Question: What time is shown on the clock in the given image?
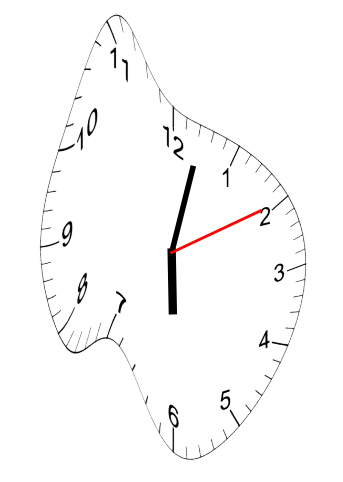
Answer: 06:02:10